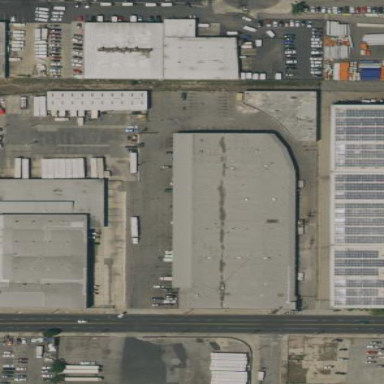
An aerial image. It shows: Warehouse.